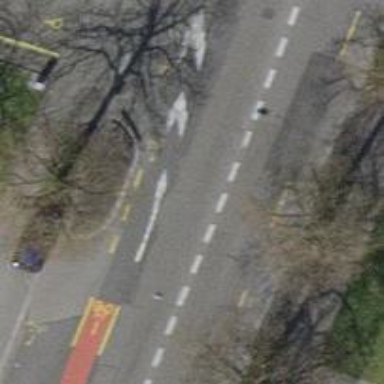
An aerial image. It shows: Tertiary road with asphalt surface. It has separate cycle lane and sidewalk.